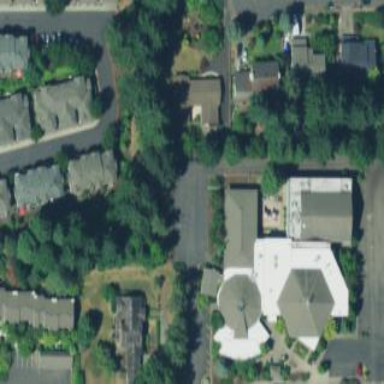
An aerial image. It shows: Building that is place of worship.